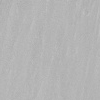
Atmospheric dust classification: not_dusty